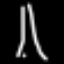
Label: The Eiffel Tower